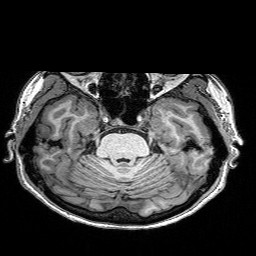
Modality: T1w
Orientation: coronal
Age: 23
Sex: female
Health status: healthy
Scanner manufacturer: siemens
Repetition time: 2.53 s
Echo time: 0.00332 s